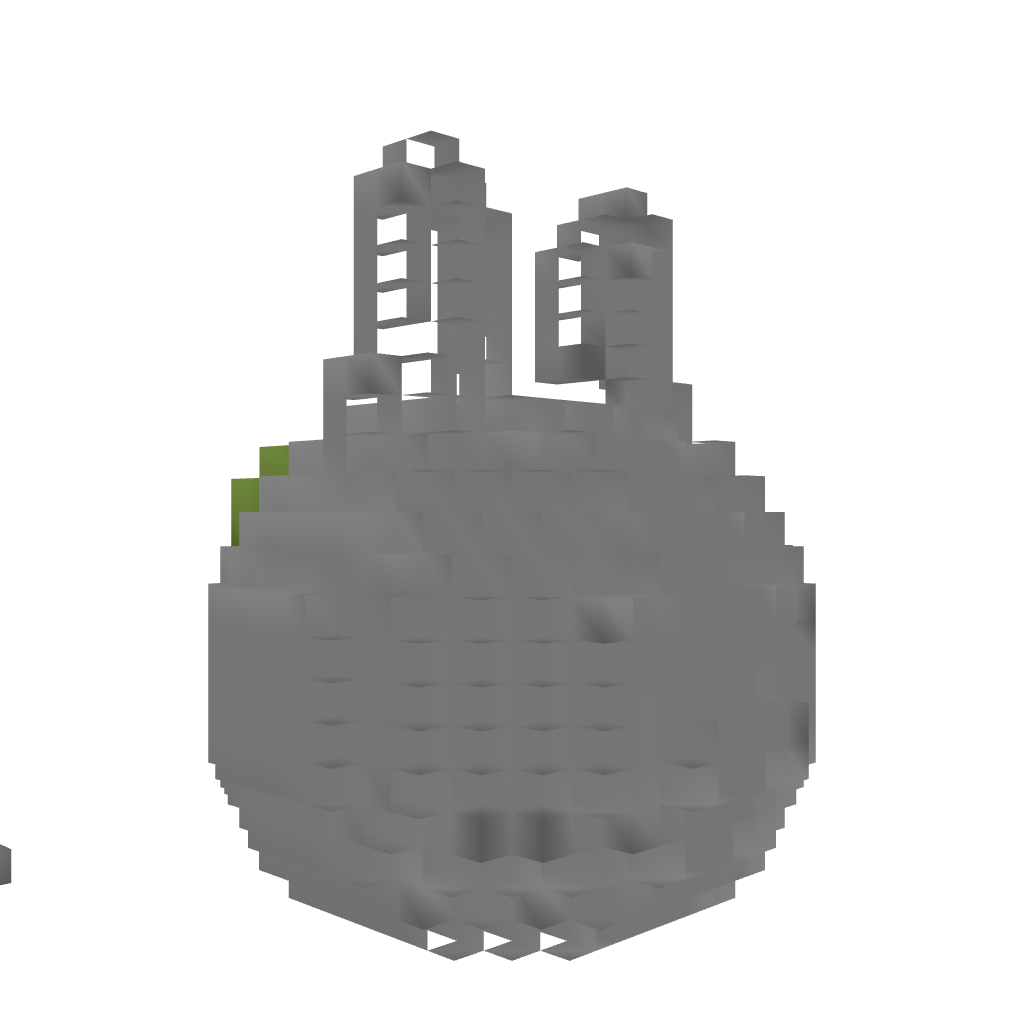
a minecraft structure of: Cat Head - By Cybersneeze high quality